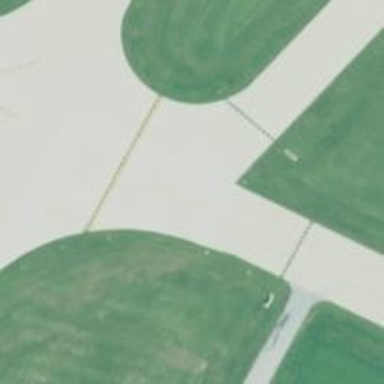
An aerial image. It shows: Image of taxiway at airport.